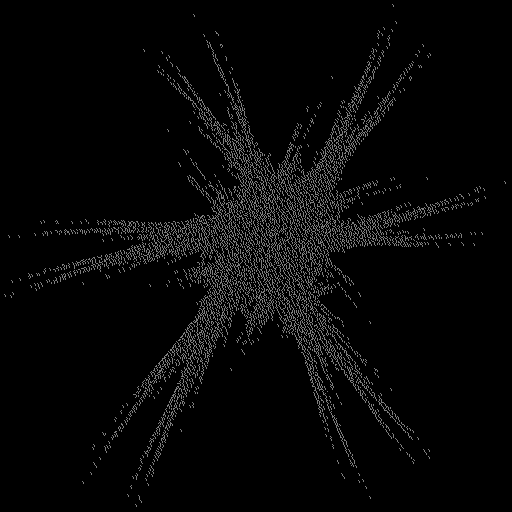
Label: gaku